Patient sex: M
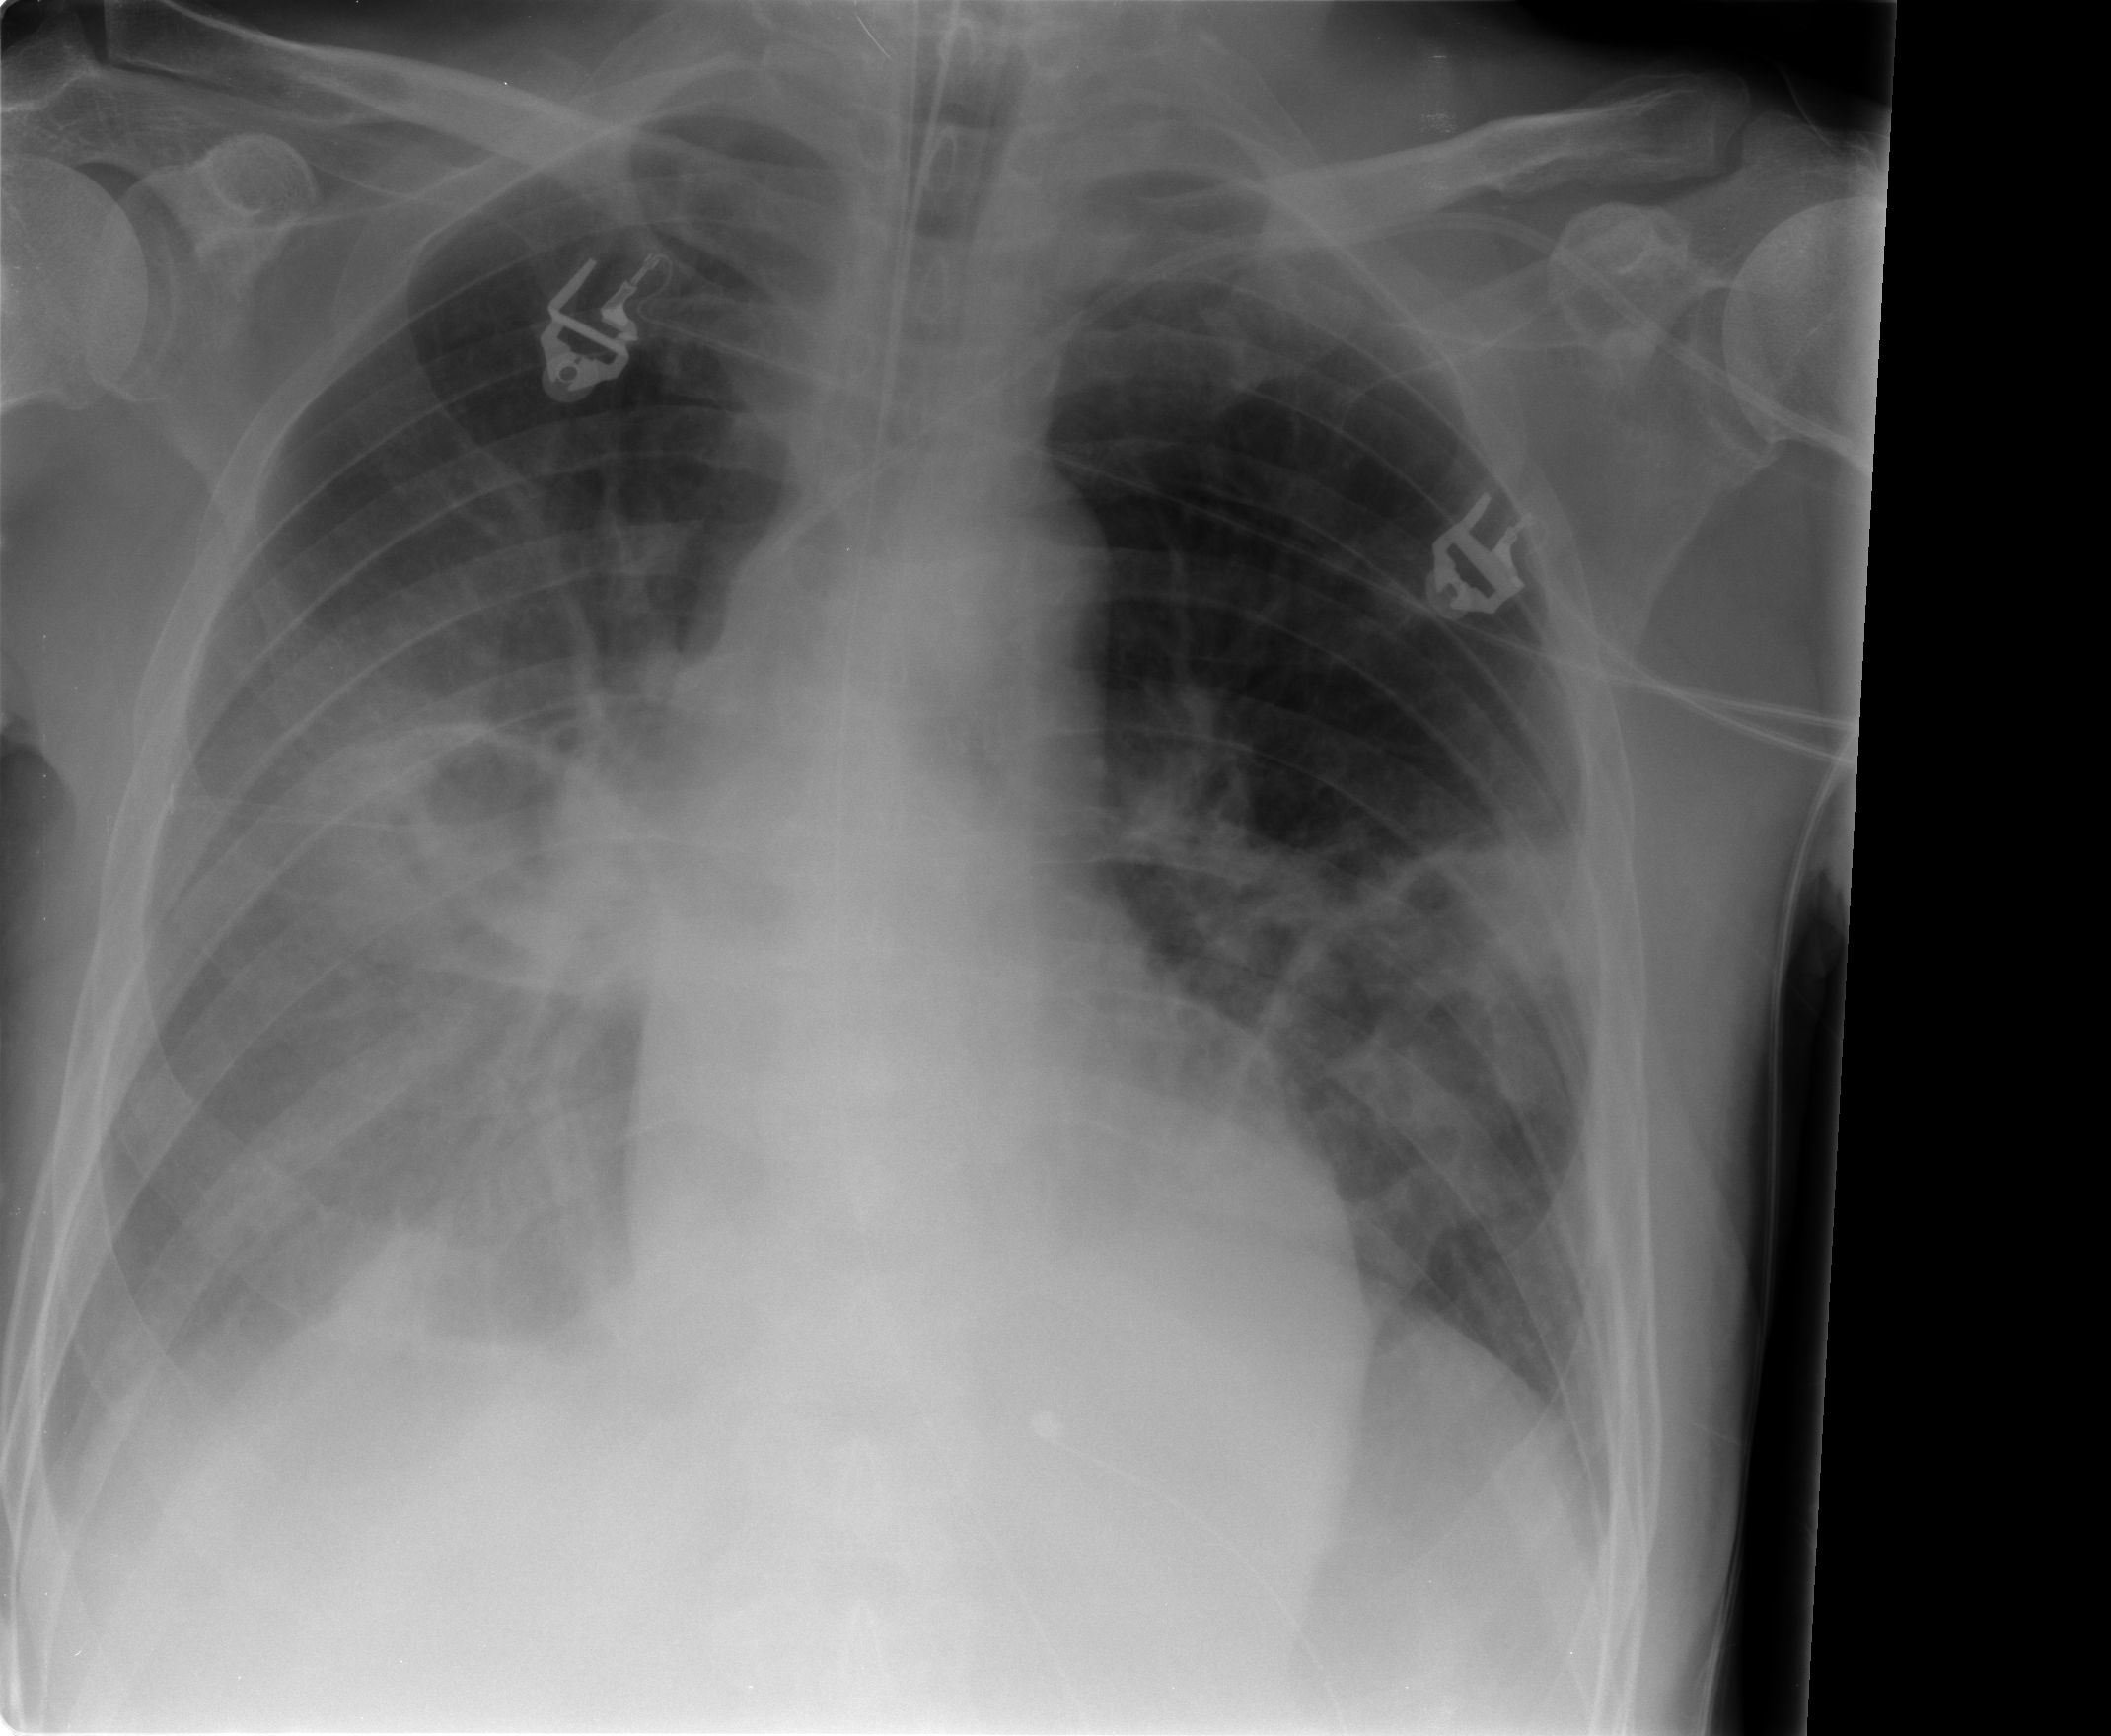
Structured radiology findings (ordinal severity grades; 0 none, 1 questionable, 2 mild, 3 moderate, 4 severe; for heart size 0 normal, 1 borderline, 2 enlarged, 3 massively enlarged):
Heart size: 2
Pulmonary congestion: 0
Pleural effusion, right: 3
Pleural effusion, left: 1
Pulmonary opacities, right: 3
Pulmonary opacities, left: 2
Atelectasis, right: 3
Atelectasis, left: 2